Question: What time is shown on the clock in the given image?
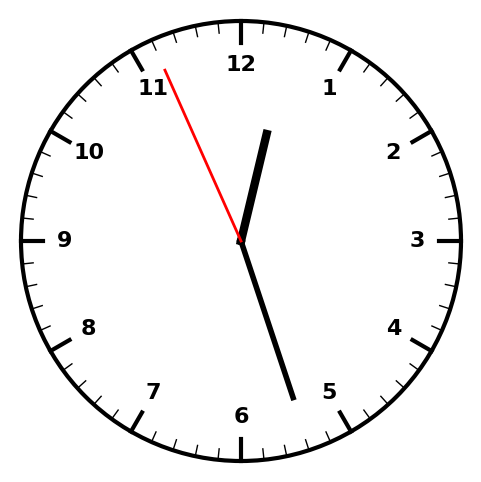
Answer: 12:26:56